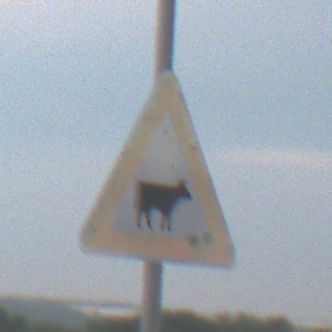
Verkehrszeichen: ViehtriebLinks
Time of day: SunriseSunset
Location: Outdoor (Nature)
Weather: PartlyCloudy
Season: NotSpecified
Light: Natural